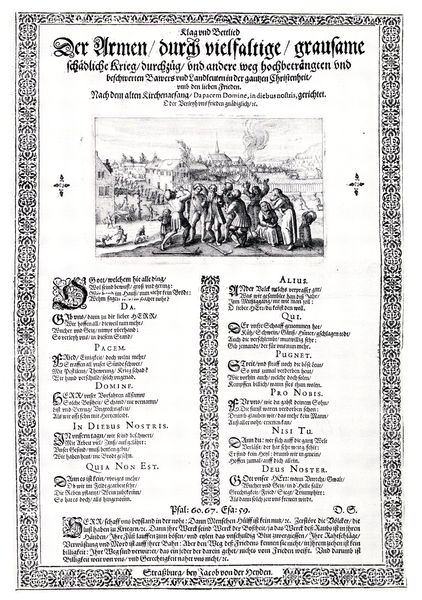
Titel: Klag vnd Bettlied
Künstler: Jacob von der Heyden
Institution: (Seriendruck)
Schlagwörter: feuer, gruppe, mann, weiß, menschen, stadt, blume, fenster, frau, männer, schwarz, dach, weg, muster, ornament, arme, rahmen, bild, häuser, kirche, rauch, blatt, bauern, deutschland, schrift, papier, dorf, dächer, grafik, graphik, spalten, rand, brand, krieg, ornamente, verzierung, deutsch, buch, druck, schnitt, schwarzweiss, initialen, radierung, stich, seite, illustration, revolution, streit, text, initiale, titelblatt, frieden, buchseite, gotisch, mittelalter, gedicht, gebote, hugenotten, schriftstück, fraktur, strophen, verse, flugblatt, altdeutsch, dokument, latein, schirft, armen, initial, spalte, grausam, bekanntmachung, psalm, pamphlet, liste, flattersatz, zehn gebote, gotische schrift, dekret, zeirde, tsxt, 10 gebote, 17. jahrhundert, capital, pamphletz, pamphle, jstrophen, klaglied, drutsch, capita